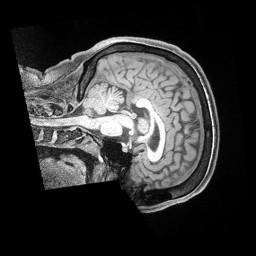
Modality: T1w
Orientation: sagittal
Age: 41
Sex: female
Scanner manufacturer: siemens
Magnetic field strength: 3 T
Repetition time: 2 s
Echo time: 0.00211 s